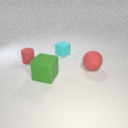
large red rubber sphere in front of small cyan rubber cube